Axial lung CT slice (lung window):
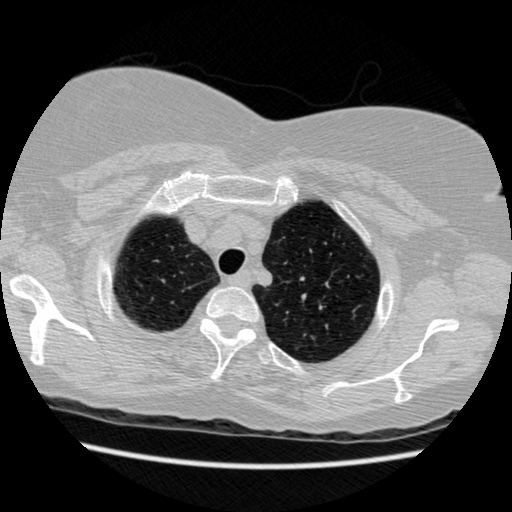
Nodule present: no